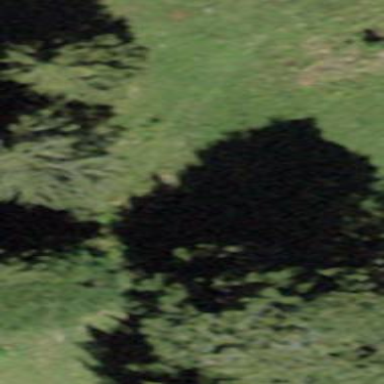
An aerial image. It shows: Forest area.